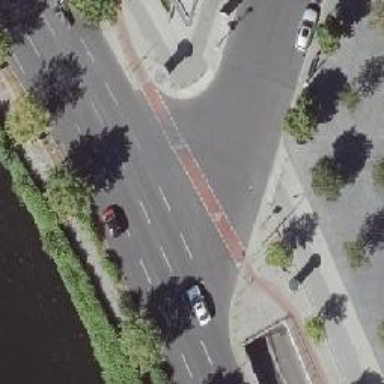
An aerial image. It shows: Unmarked crossing on the road.